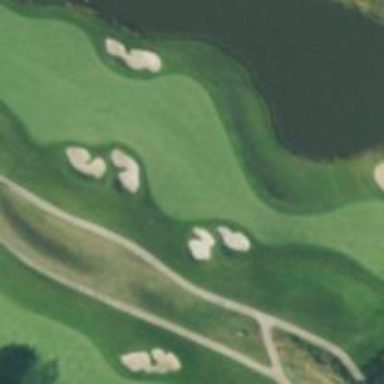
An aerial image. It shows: Golf hole.